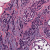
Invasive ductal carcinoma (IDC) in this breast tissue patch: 1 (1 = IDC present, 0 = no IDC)